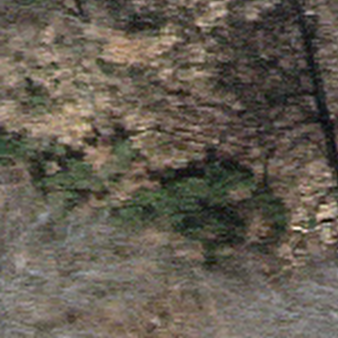
Label: other